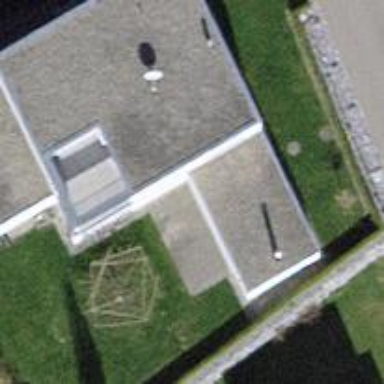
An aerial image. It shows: Flat-roofed house.